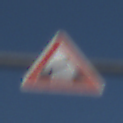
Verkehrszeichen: BeweglicheBruecke
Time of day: MorningAfternoon
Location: Outdoor (Nature)
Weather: PartlyCloudy
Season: NotSpecified
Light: Natural